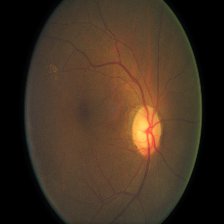
Diabetic retinopathy grade: Moderate